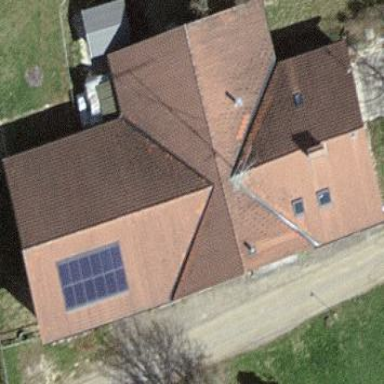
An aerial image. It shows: Farm building.